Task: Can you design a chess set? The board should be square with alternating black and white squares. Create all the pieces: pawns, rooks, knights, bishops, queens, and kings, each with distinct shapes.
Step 3060:
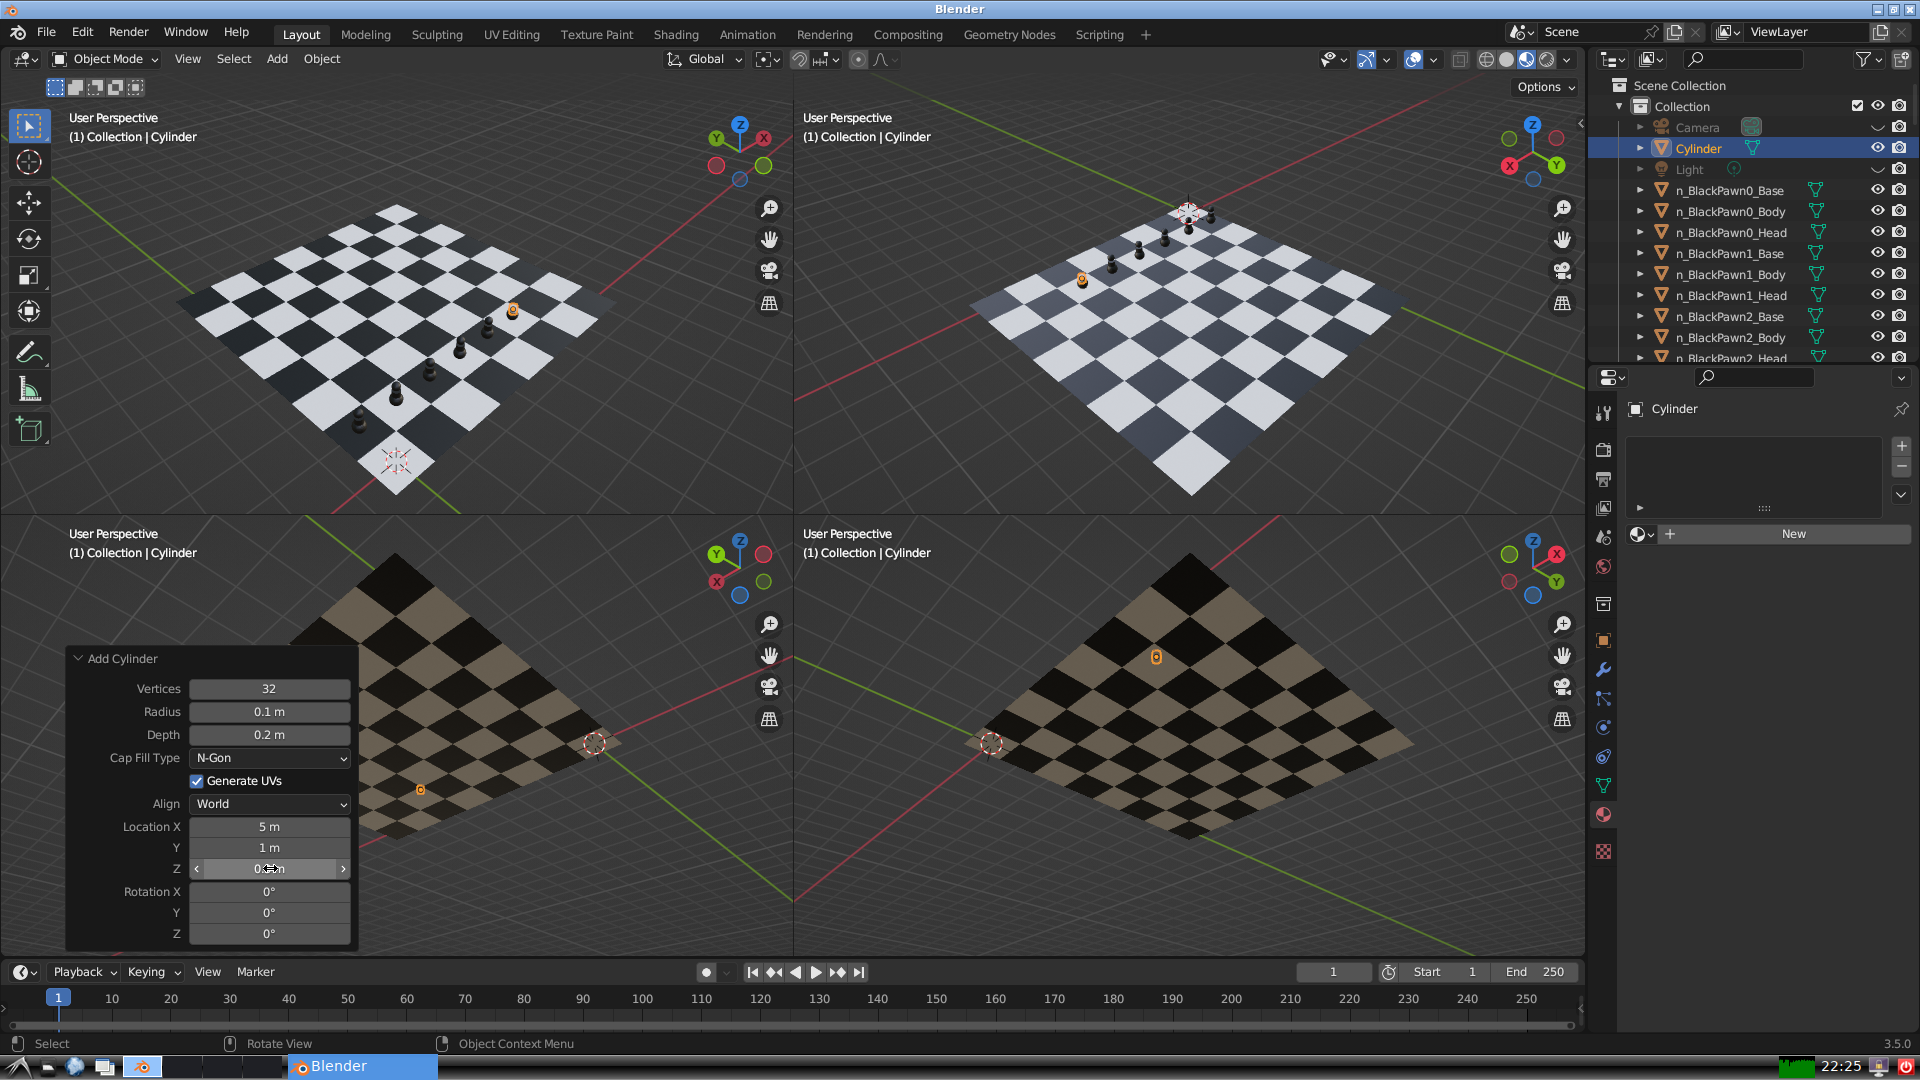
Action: {"mouse_move": [960, 540]}